Question: I created a button, and a have a little problem: When the my app launches, the button is selected. How do I disable this selection?
Example:

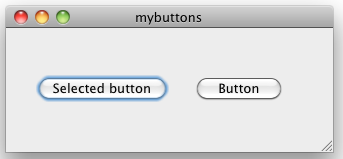
Answer: ### Caveat: This answer is incomplete: It just hides the focus ring (without preventing the selection). There's little benefit in this solution.
Set your button's focus ring type to none:
'''
[myButton setFocusRingType:NSFocusRingTypeNone];
'''
You can also set this option in the XIB.